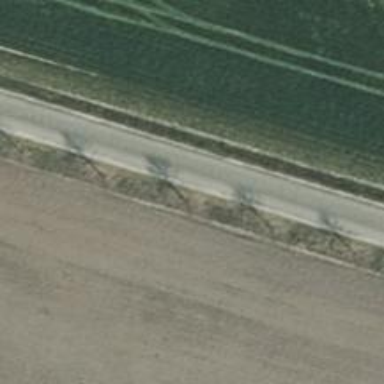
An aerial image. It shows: Avenue of trees.